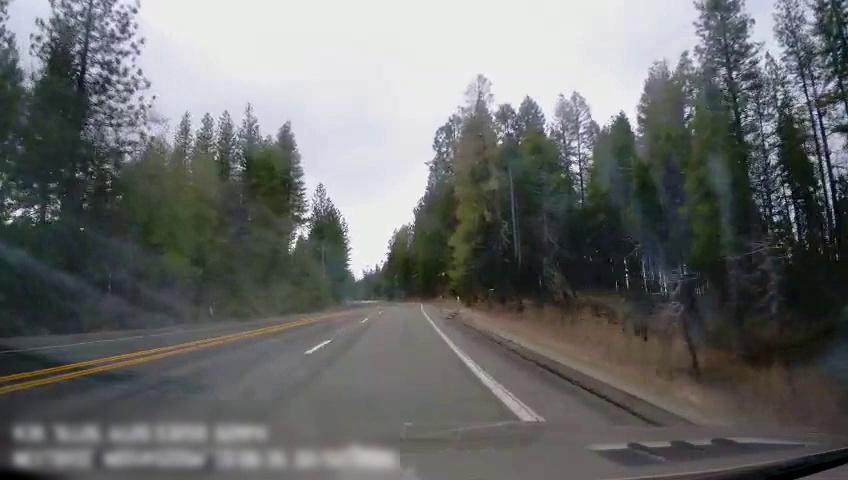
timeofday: Day
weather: Cloudy
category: Drivable Space
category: Lanes | Opposite Lane
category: Lanes | Opposite Lane
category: Lanes | Alternate Lane
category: Lanes | Current Lane
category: Lanes | Current Lane